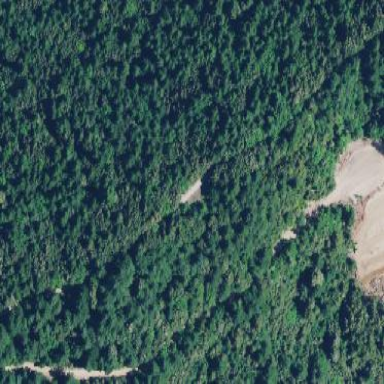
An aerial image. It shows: Forest area.